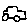
Label: car